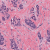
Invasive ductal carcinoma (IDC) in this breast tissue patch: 1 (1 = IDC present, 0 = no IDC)